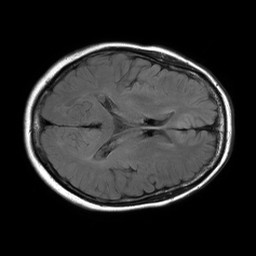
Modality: FLAIR
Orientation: axial
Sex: female
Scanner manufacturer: philips
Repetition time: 11 s
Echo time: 0.125 s